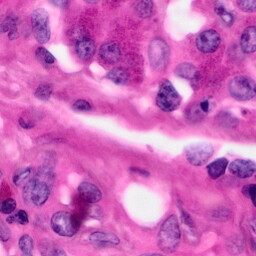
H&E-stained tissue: Pancreatic